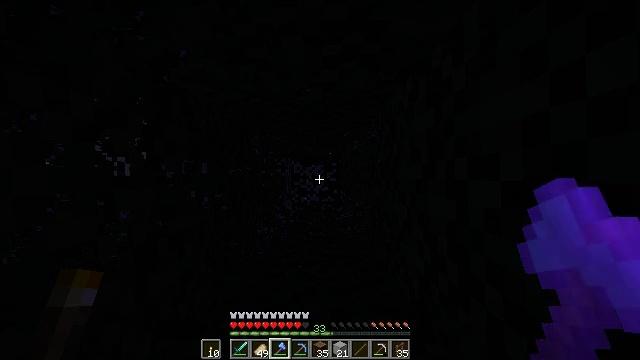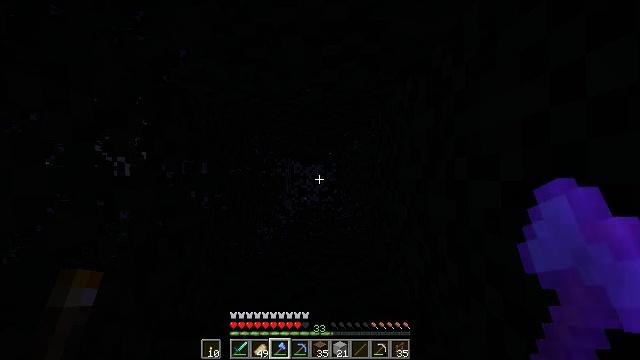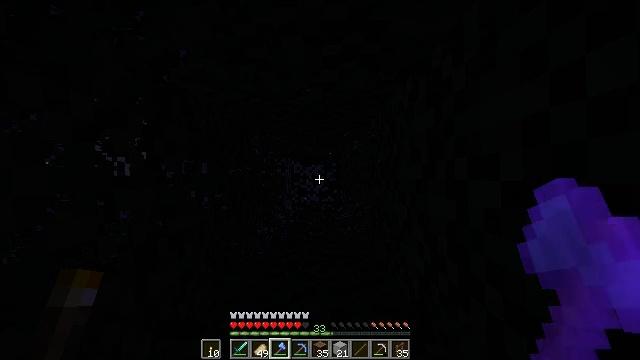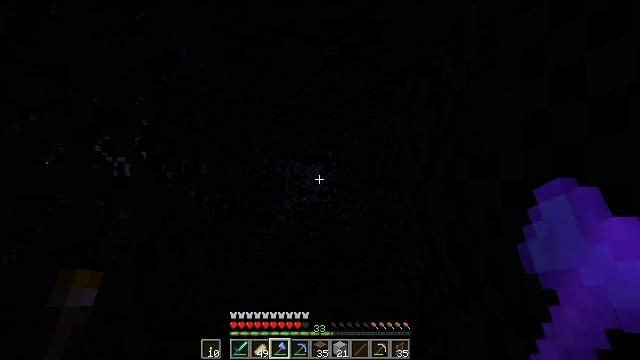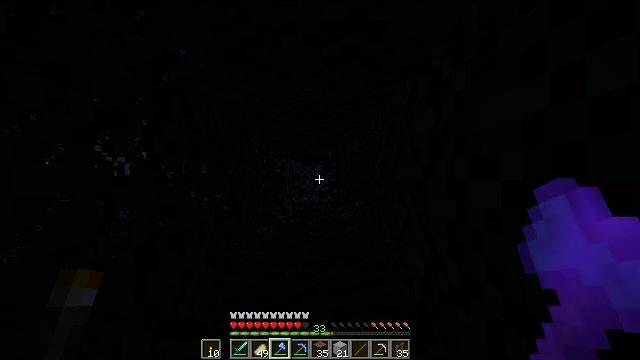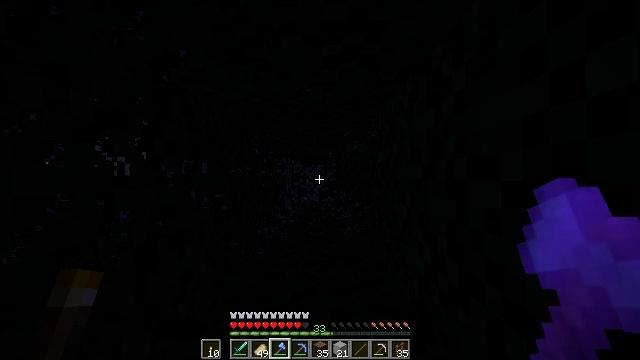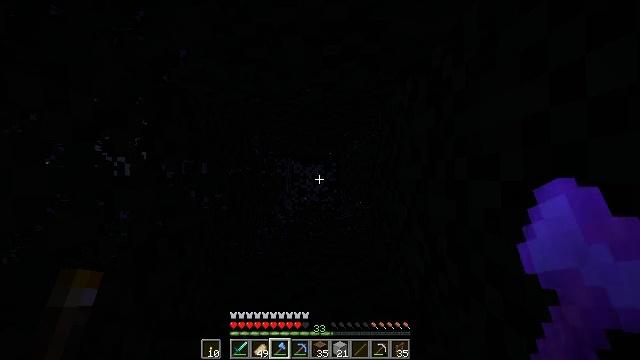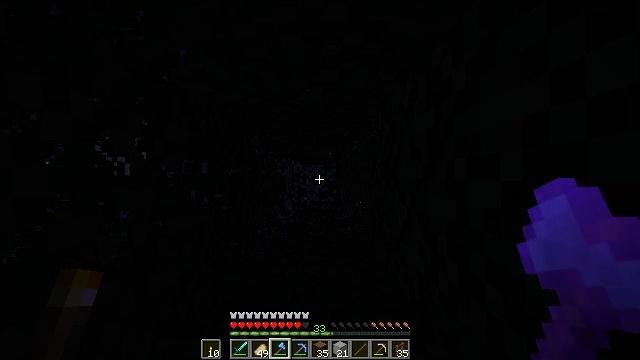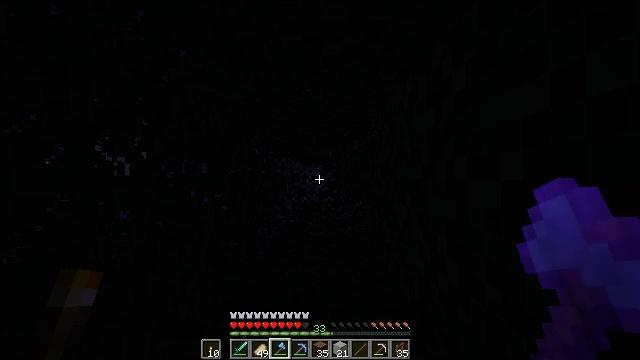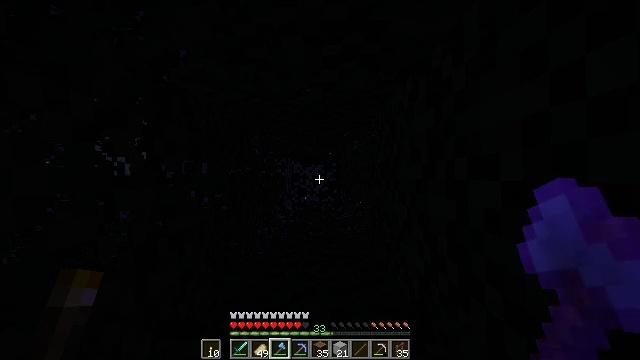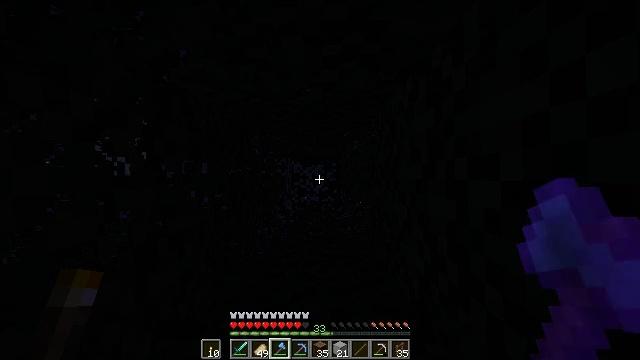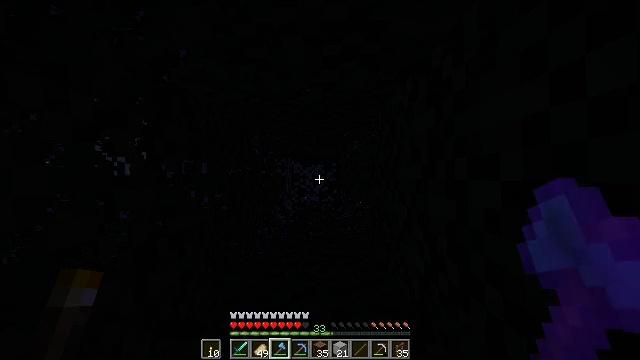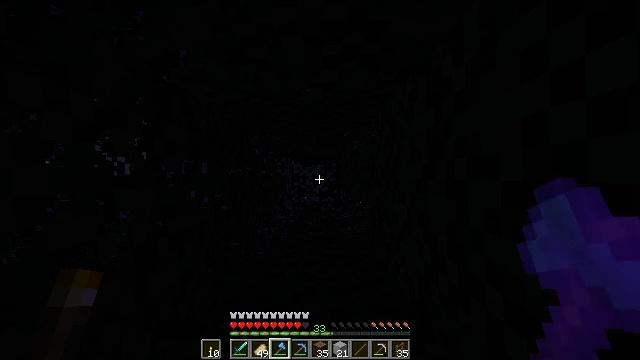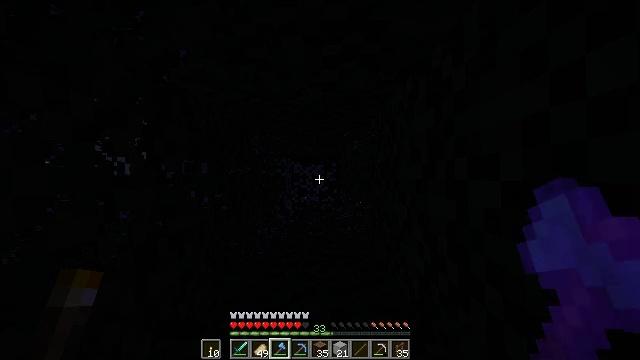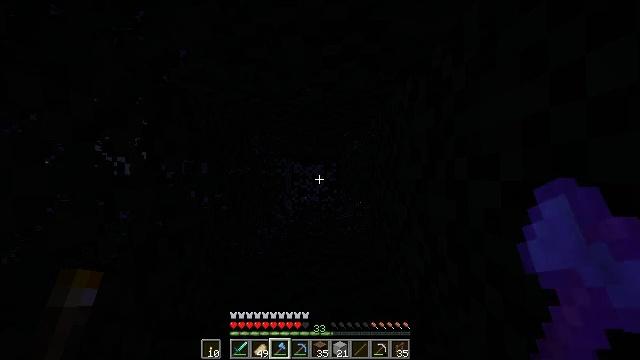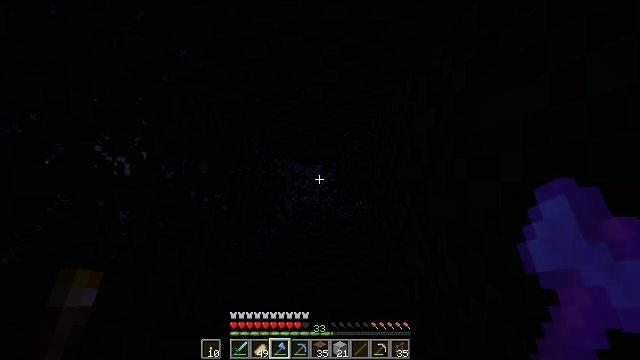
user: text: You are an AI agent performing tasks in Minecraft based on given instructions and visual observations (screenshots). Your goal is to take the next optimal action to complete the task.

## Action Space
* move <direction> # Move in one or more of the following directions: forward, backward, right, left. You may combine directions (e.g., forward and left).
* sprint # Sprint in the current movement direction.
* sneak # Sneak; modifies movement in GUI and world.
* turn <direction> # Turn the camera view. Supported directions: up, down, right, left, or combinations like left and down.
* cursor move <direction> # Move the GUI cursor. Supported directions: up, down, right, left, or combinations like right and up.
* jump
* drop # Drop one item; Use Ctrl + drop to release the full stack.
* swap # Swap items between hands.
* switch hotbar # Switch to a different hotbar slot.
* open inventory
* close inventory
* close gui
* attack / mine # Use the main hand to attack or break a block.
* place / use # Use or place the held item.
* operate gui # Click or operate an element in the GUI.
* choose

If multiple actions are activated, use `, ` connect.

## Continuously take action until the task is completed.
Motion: motion action
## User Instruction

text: Break the brown bed to remove it.
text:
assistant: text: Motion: no_op
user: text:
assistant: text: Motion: no_op
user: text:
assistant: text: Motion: no_op
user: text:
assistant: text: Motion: no_op
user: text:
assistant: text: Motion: no_op
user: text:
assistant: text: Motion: no_op
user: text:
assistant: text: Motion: no_op
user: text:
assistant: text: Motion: no_op
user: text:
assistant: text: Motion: no_op
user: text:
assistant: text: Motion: no_op
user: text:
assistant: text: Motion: no_op
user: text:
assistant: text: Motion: no_op
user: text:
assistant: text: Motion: no_op
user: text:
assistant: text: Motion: no_op
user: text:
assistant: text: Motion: no_op
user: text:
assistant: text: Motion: no_op
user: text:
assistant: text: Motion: no_op
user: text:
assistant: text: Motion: no_op
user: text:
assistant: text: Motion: no_op
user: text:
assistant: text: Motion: no_op
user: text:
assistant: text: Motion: no_op
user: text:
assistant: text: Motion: no_op
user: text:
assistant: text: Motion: no_op
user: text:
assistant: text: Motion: no_op
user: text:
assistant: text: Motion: no_op
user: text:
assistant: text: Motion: no_op
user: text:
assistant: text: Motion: no_op
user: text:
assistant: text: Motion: no_op
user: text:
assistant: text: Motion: no_op
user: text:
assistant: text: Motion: no_op